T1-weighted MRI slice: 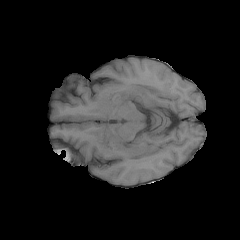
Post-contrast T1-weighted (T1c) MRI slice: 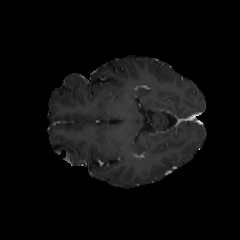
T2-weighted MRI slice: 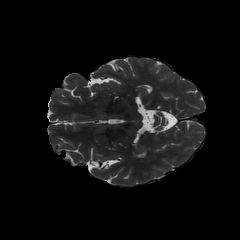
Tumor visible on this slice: no